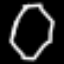
Label: octagon